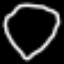
Label: diamond